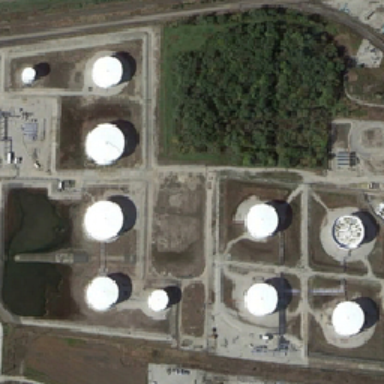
Ten tanks distribution in different area in it .